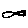
Label: fish